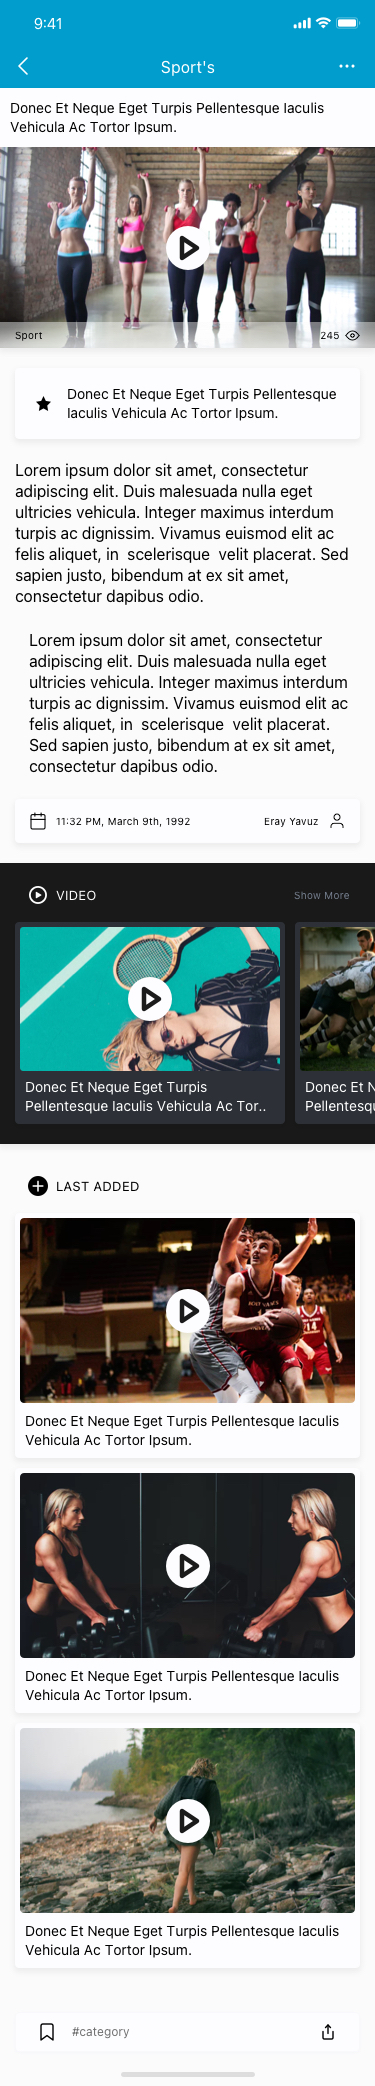
Text in this UI design:
Lorem ipsum dolor sit amet, consectetur adipiscing elit. Duis malesuada nulla eget ultricies vehicula. Integer maximus interdum turpis ac dignissim. Vivamus euismod elit ac felis aliquet, in  scelerisque  velit placerat. Sed sapien justo, bibendum at ex sit amet, consectetur dapibus odio.
Lorem ipsum dolor sit amet, consectetur adipiscing elit. Duis malesuada nulla eget ultricies vehicula. Integer maximus interdum turpis ac dignissim. Vivamus euismod elit ac felis aliquet, in  scelerisque  velit placerat. Sed sapien justo, bibendum at ex sit amet, consectetur dapibus odio.